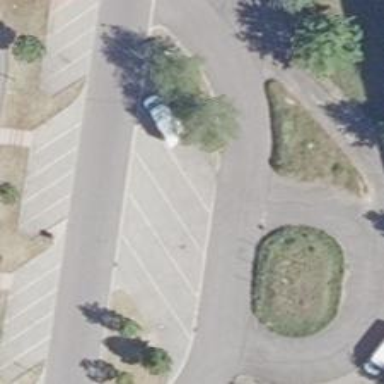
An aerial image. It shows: Asphalt parking aisle road for service vehicles.